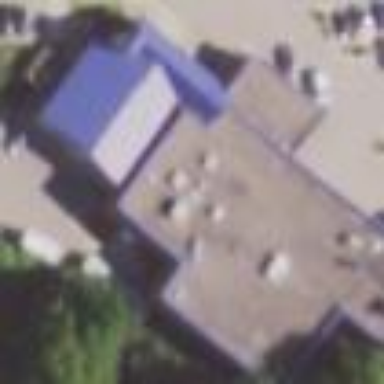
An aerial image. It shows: Building used as car repair shop.